九年级 · 度量几何学
一条排水管的截面如图所示, 已知排水管的半径 $O B=10$, 水面宽 $A B=16$, 则截面圆心 $O$到水面的距离 $O C$ 是 $(\quad)$
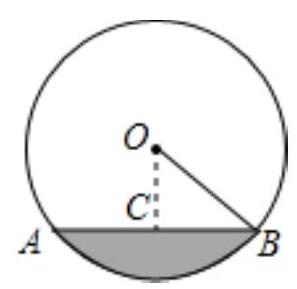
A. 4   B. 5   C. 6   D. 8
答案: C